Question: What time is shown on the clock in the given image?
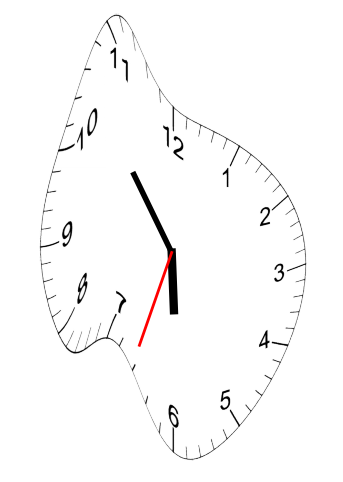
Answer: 05:53:33